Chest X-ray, PA view. Patient: 61 years old, sex M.
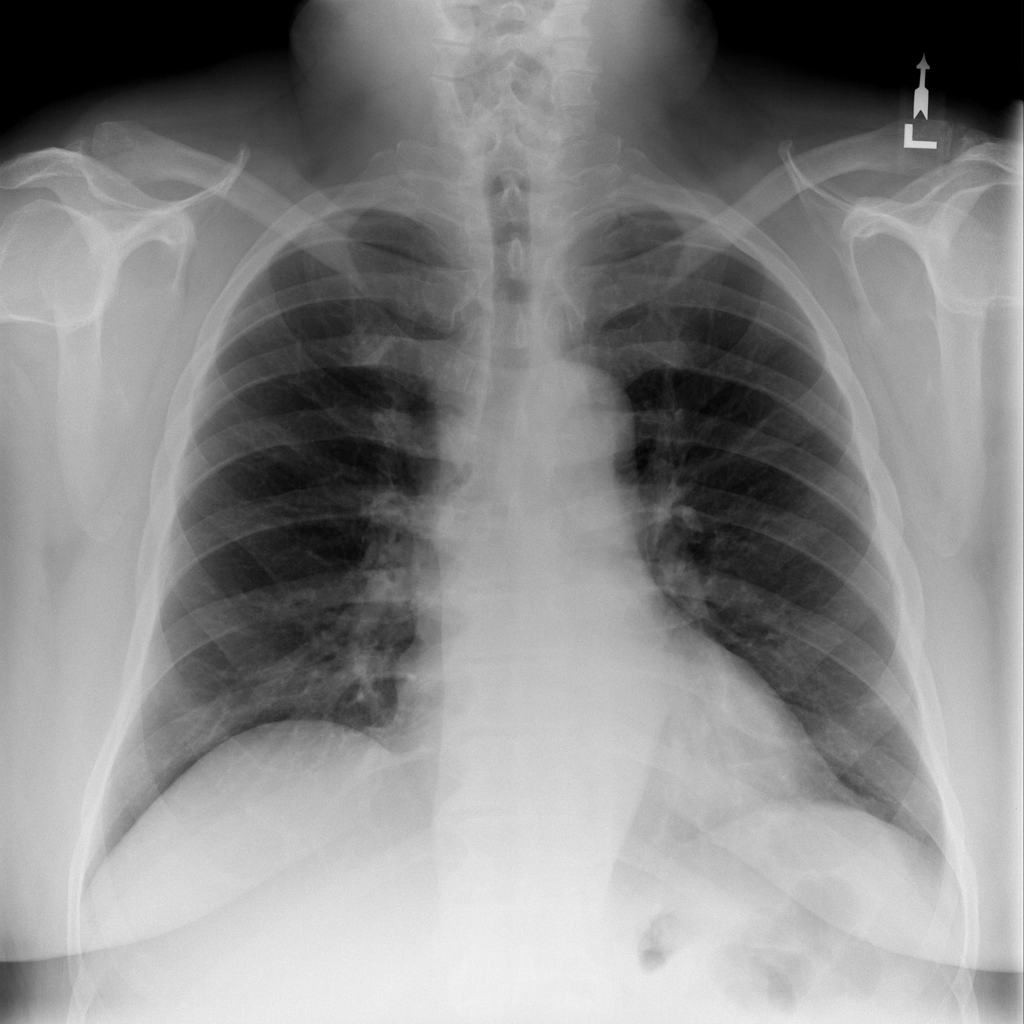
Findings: Infiltration